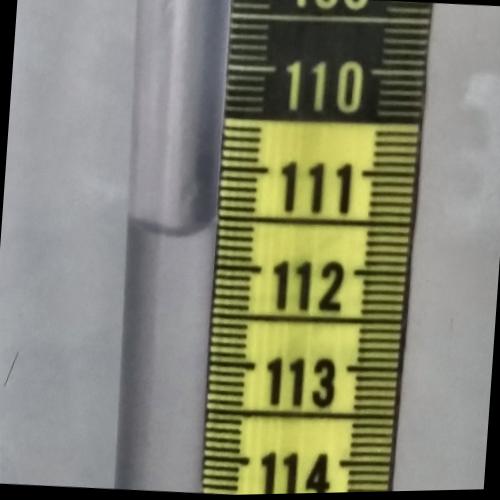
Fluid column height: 111.7 cm